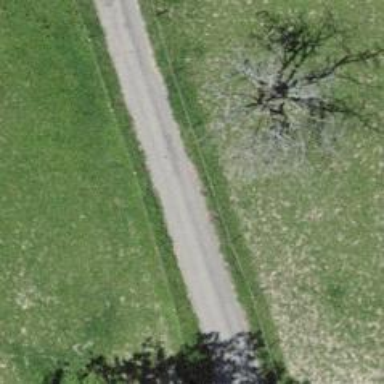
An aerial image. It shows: Paved service road.